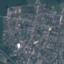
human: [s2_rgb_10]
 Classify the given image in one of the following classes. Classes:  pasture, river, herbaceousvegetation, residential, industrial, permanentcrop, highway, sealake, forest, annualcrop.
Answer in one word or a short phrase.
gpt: Residential